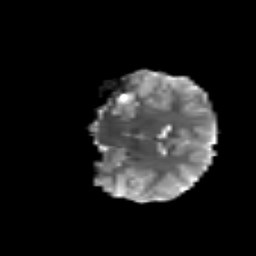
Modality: T2w
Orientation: coronal
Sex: female
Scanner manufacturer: siemens
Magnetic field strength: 3 T
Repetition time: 5 s
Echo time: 0.071 s